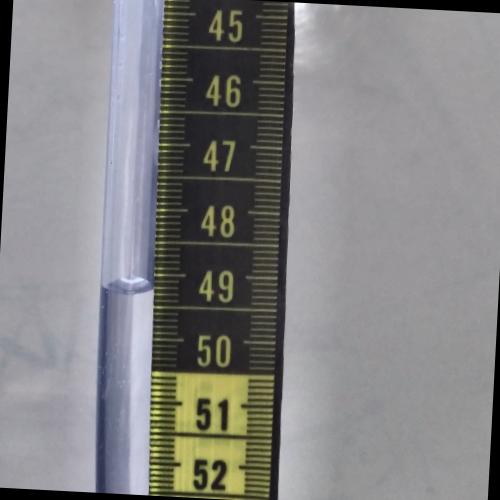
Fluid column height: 49.3 cm